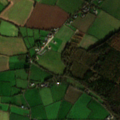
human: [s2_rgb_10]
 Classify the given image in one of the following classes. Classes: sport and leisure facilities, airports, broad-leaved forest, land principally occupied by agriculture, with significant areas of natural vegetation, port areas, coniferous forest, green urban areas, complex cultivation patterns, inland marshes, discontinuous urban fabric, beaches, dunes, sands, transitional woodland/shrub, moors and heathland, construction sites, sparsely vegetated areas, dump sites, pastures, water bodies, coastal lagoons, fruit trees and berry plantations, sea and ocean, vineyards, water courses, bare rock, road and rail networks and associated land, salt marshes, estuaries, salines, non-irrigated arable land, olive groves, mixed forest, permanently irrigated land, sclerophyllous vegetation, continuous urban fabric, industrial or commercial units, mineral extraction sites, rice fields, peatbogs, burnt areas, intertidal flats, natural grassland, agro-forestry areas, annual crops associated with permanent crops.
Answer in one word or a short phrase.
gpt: non-irrigated arable land, pastures, coniferous forest